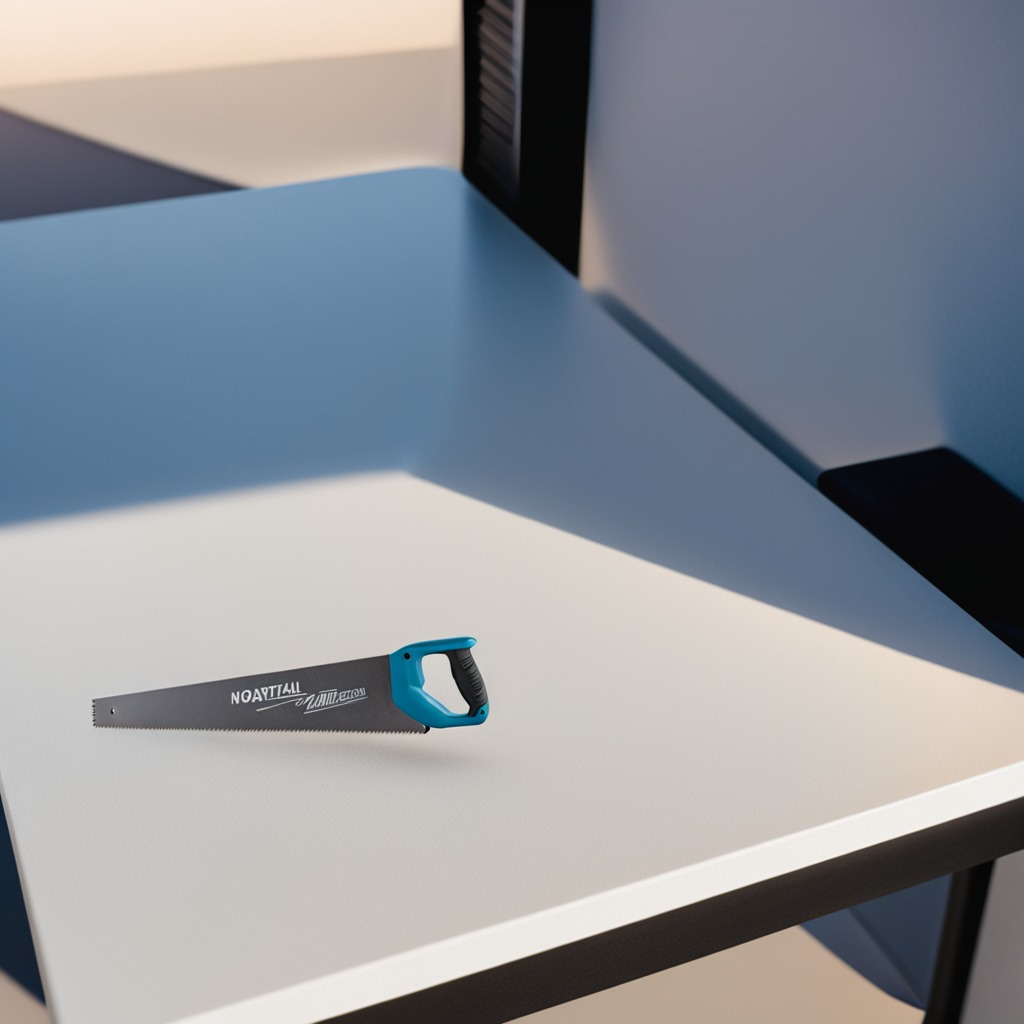
A handheld metal saw lies on a clean utility table in a temporary outdoor tool station.